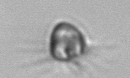
Label: Ciliophora